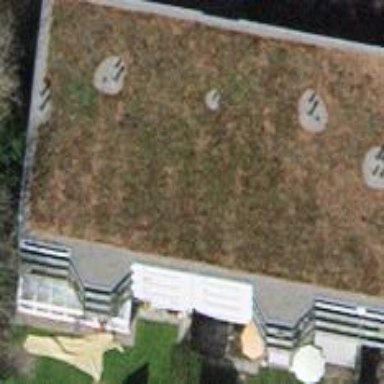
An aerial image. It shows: Apartment building with flat roof.